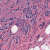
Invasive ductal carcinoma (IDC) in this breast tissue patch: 1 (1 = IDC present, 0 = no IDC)